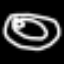
Label: donut